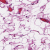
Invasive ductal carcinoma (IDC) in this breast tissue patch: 0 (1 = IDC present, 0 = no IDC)